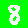
Digit: 8